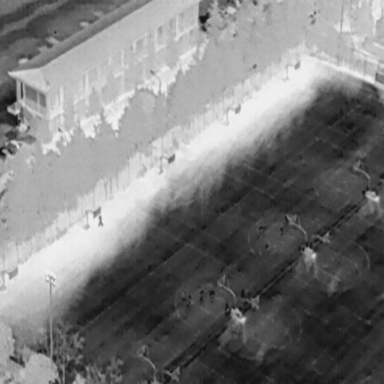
There are 13 objects shown in the infrared image, including 11 People, and two Cars.